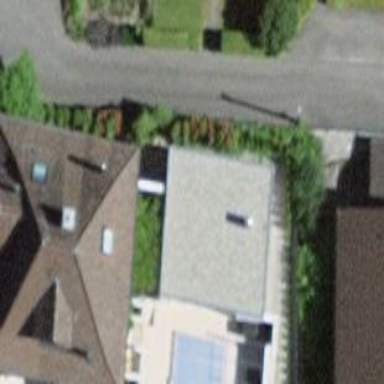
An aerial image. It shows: View of roof of building.